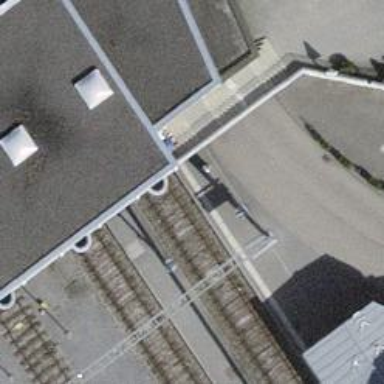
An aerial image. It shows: Railway siding with one electrified track and contact line.